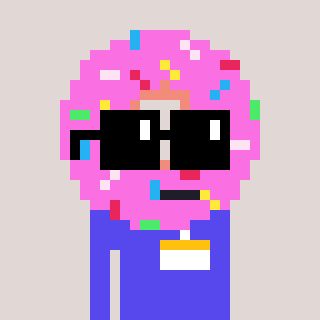
a pixel art character with square black sunglasses, a doughnut-shaped head and a computerblue-colored body on a warm background